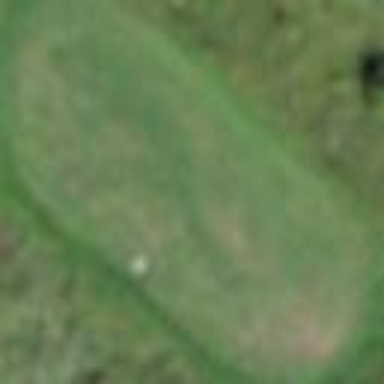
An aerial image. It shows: Golf tee.